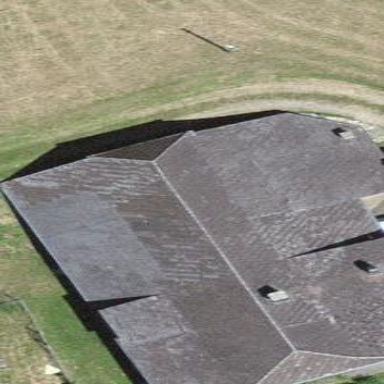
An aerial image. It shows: Farm building.